Field crop: tomato
Growth stage: 1
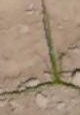
Species: cyperus